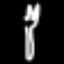
Label: fork